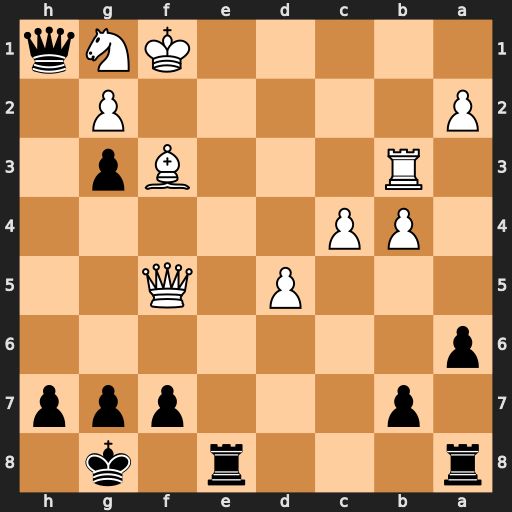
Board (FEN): r3r1k1/1p3ppp/p7/3P1Q2/1PP5/1R3Bp1/P5P1/5KNq
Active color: b
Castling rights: -
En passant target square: -
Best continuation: Qxg1+ Kxg1 Re1#